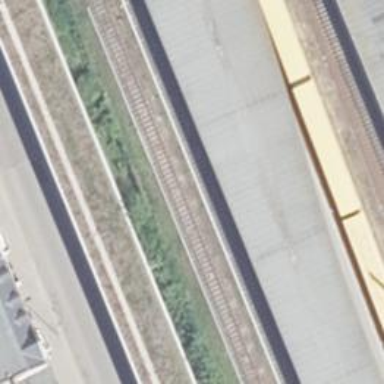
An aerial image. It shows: Light rail stop position with railway stop for public transport.